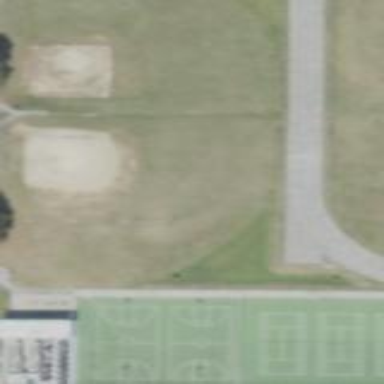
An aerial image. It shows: Baseball pitch for leisure land.